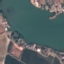
Land use / land cover: River